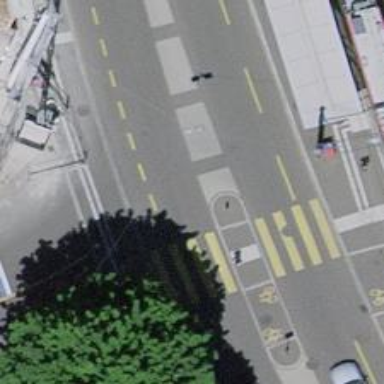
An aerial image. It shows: Uncontrolled crossing with pedestrian island.